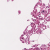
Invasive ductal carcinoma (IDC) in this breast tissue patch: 0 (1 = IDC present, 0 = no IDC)